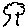
Label: tree